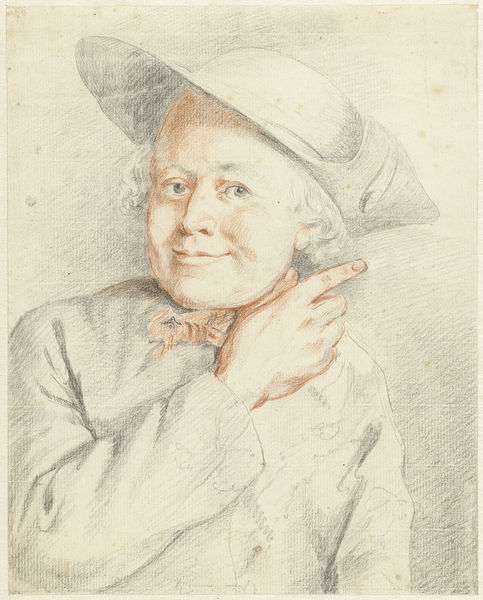
Titel: Mansbuste, wijzend naar rechts
Künstler: Gerrit Dadelbeek
Standort: Amsterdam
Institution: Rijksmuseum
Schlagwörter: hand, kopf, mann, schatten, frau, grau, hut, kleid, mund, nase, orange, skizze, zeichnung, dame, tuch, beige, schleife, alt, augen, gesicht, mensch, bild, portrait, porträt, haare, brustbild, lippen, locken, lächeln, wangen, studie, zeigefinger, halstuch, zeigen, lachen, alter, bleistift, flecken, rötlich, fröhlich, freundlich, oma, nett, großmutter, frau grau, hut schleife